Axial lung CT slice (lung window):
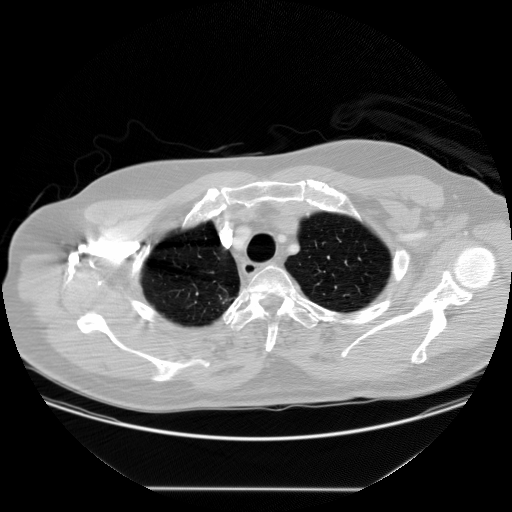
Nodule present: no